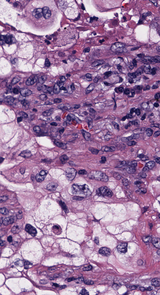
Tumor epithelial tissue: yes
Tumor-associated stroma tissue: yes
Normal tissue: no